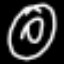
Label: donut